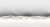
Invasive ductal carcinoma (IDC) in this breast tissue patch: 0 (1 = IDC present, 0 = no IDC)